Question: I'm using SVNKit and the only way I found out to test Authentification to the server is by using method 'testConnection()' of class 'SVNRepository'.
The method doesn't return a boolean but throws an Exception.
'''
public abstract void testConnection()
throws SVNException
'''
The problem is that, instead of being catch, I get a coldfusion error :

Here is my code:
'''
clientManager = CreateObject("java", "org.tmatesoft.svn.core.wc.SVNClientManager").newInstance();
authManagerJO = CreateObject("java", "org.tmatesoft.svn.core.wc.SVNWCUtil").
createDefaultAuthenticationManager(ARGUMENTS.username, JavaCast("String", ARGUMENTS.password));
authManagerJO.setAuthenticationForced(true);
clientManager.setAuthenticationManager(authManagerJO);
svnDavRepoFactory = CreateObject("java", "org.tmatesoft.svn.core.internal.io.dav.DAVRepositoryFactory").setup();
repositoryUrlJO = CreateObject("java", "org.tmatesoft.svn.core.SVNURL").parseURIDecoded(APPLICATION.svn_repository_audifiles);
svnRepository = clientManager.createRepository(repositoryUrlJO, true);
try{
svnRepository.testConnection();
}
catch (Exception e){
svnRepository = "";
}
'''
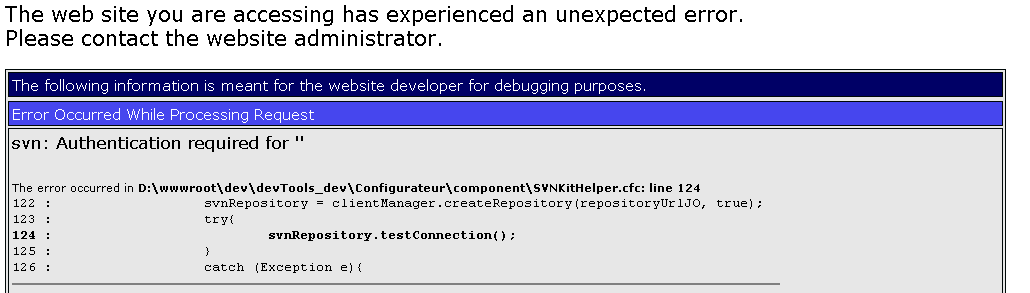
Answer: Did you try catching 'Any' instead of 'Exception' ?
This way, you will be sure to catch , even if the exception is not an 'Exception' like Jon proposed.